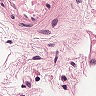
Metastatic tissue present: no